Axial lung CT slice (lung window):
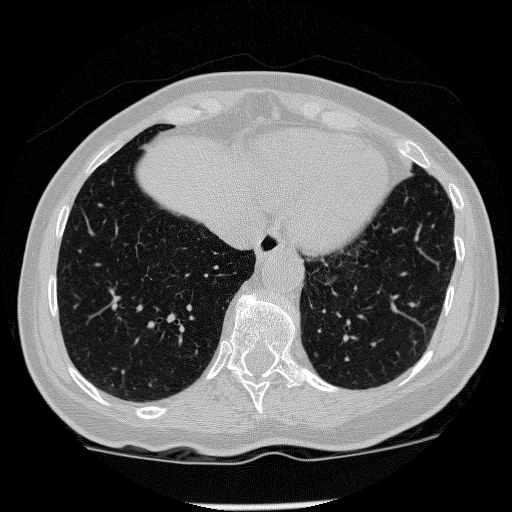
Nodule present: no